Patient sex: M
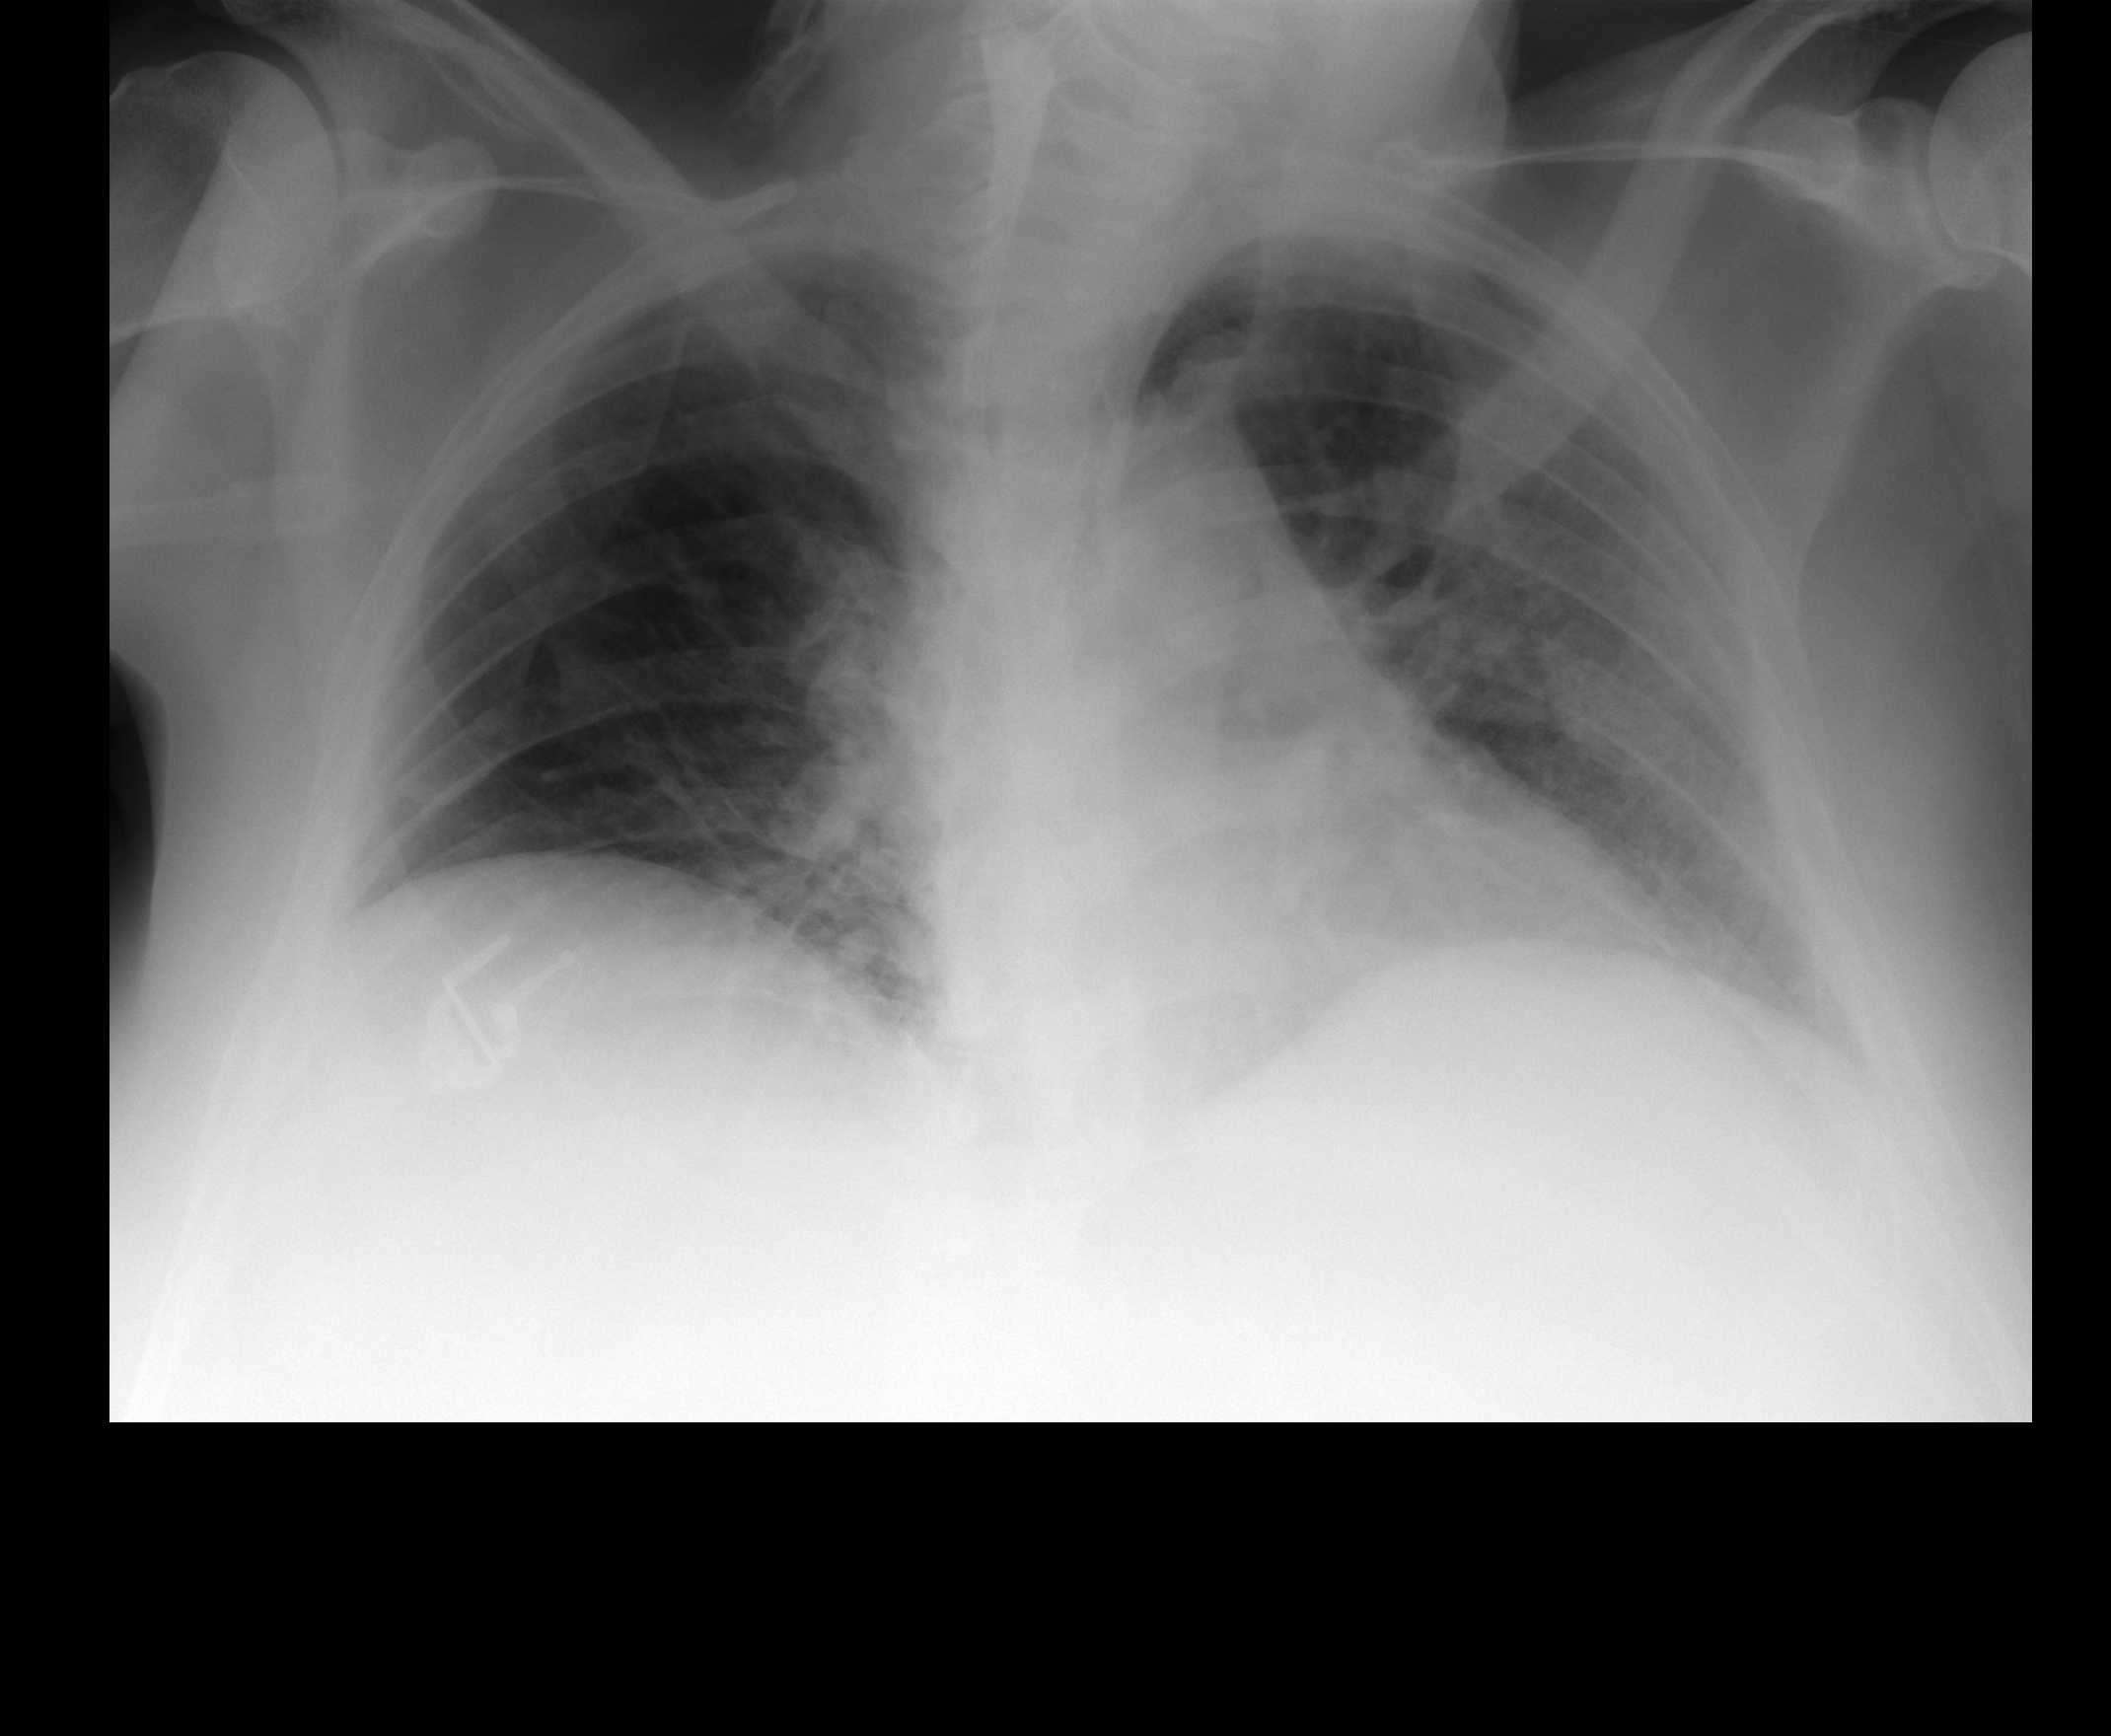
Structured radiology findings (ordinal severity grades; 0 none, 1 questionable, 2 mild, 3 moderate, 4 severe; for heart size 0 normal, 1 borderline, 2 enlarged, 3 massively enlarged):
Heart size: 1
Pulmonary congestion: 2
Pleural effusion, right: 0
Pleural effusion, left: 0
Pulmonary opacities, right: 0
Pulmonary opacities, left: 0
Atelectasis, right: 2
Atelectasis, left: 2